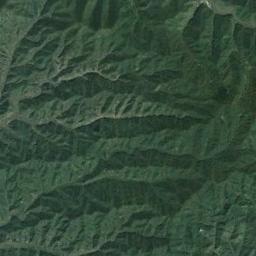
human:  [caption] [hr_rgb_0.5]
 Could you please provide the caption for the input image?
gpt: The folded mountain consists of a number of ridges and valleys and is covered with dense vegetation .

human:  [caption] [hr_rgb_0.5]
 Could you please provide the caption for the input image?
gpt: The mountain is full of green plants .

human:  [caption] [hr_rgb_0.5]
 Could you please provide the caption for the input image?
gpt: This mountain is completely covered by vegetation .

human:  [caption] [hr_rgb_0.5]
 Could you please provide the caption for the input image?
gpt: The mountain is covered with grass .

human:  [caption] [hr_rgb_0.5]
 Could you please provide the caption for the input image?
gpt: There are some ridges on the green mountain .